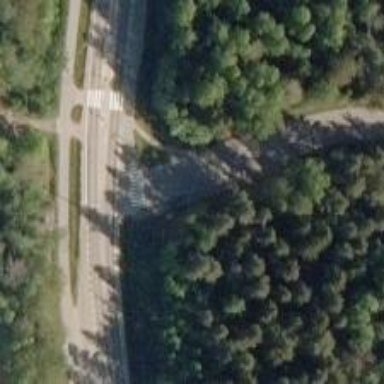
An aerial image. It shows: Asphalt cycleway with crossing.